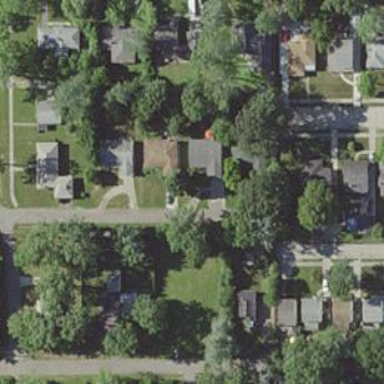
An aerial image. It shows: Driveway.